Aerial crown-view tile of a tropical tree (Barro Colorado Island, Panama), acquired 20250414:
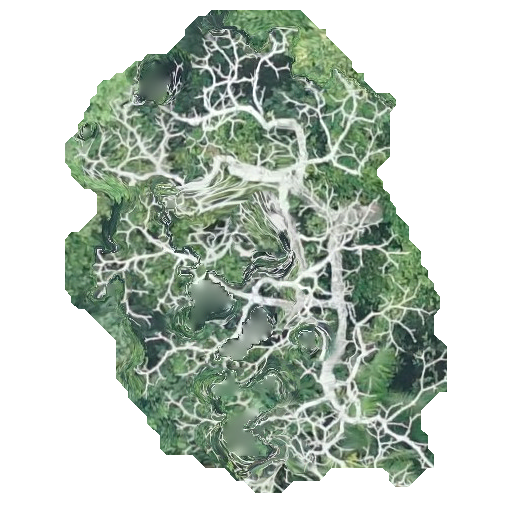
Species: Pseudobombax septenatum
GBIF accepted scientific name: Pseudobombax septenatum
Crown area: 198.794 m²